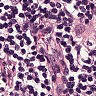
Metastatic tissue present: no